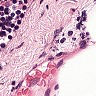
Metastatic tissue present: no